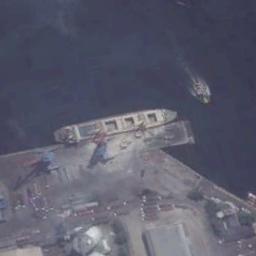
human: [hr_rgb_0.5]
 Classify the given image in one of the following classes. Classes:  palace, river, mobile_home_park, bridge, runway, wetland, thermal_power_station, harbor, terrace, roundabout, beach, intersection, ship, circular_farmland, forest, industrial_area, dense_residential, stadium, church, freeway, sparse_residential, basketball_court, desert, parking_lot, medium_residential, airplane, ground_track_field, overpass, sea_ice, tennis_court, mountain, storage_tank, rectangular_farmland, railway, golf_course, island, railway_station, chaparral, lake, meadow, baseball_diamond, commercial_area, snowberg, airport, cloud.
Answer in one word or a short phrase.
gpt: ship